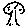
Label: tree